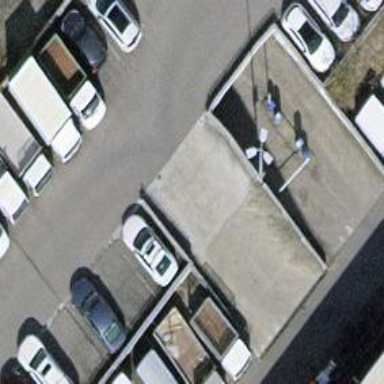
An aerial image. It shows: Road serving as parking aisle.